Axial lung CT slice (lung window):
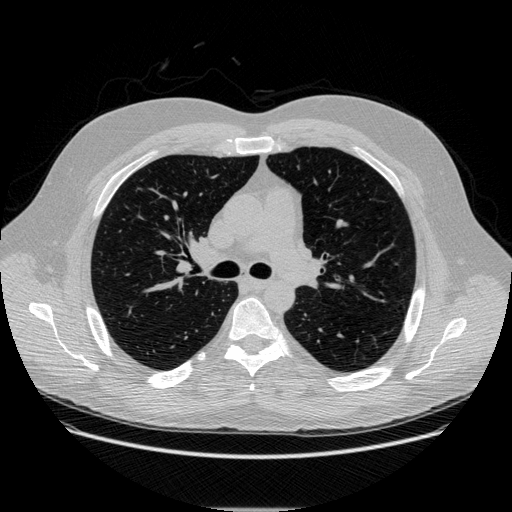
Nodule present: no